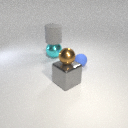
large gray metal cube in front of large cyan metal sphere